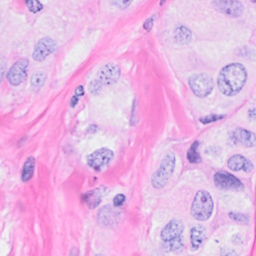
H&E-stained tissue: Breast